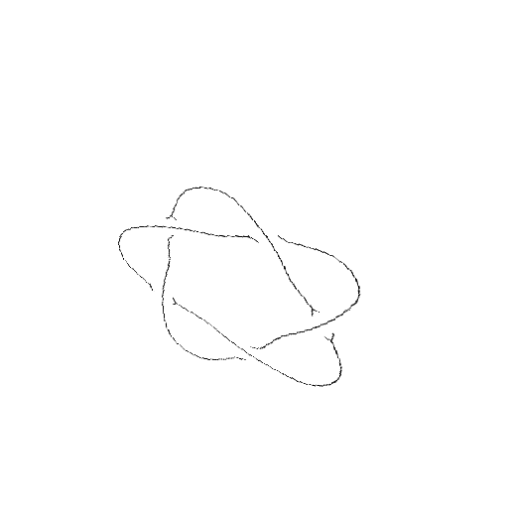
Crossing number: 5